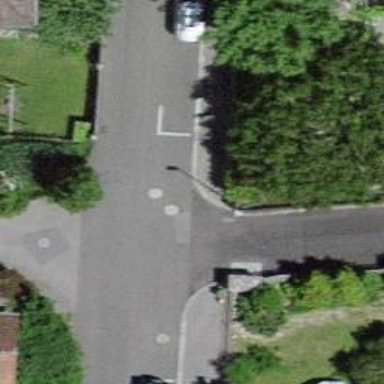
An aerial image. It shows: Residential road with asphalt surface.